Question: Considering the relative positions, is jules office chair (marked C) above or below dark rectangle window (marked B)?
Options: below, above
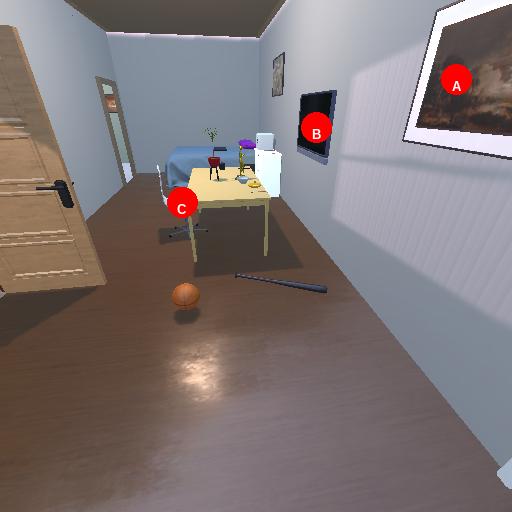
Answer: below